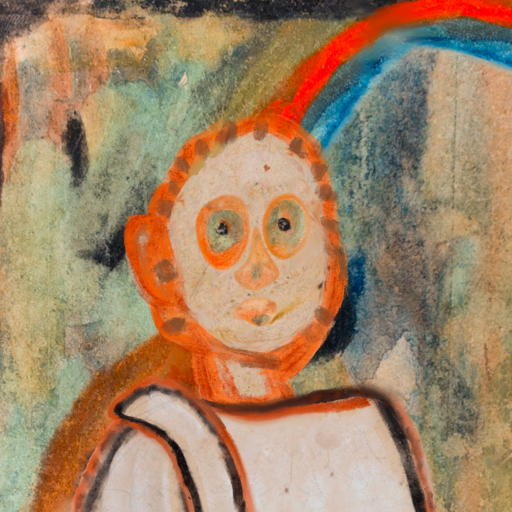
Background: Childish, Head And Neck Front: Rupkatha, Face Front: Childish, Bust: Roy_Bahadur, Hair Front: Blank, Head Accessory: Blank, Second Necklace: Blank, Necklace: Blank, Baby: Blank